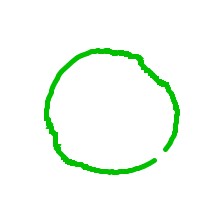
Shape: circle